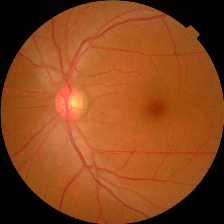
Diabetic retinopathy grade: No DR